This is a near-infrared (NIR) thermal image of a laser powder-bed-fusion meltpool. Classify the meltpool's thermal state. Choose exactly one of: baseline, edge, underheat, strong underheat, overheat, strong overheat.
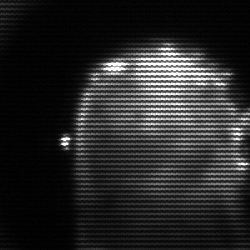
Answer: baseline